Interaction volume radius: 5 \u00c5
Interaction volume height: 20 \u00c5
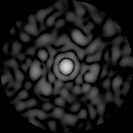
Disorder parameter: 0.8438